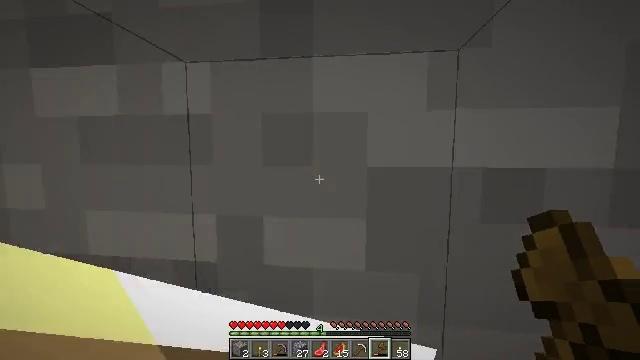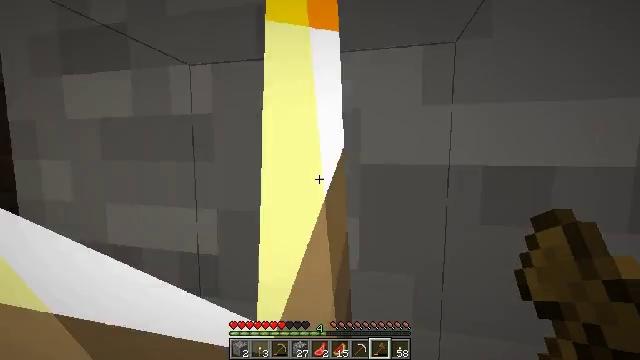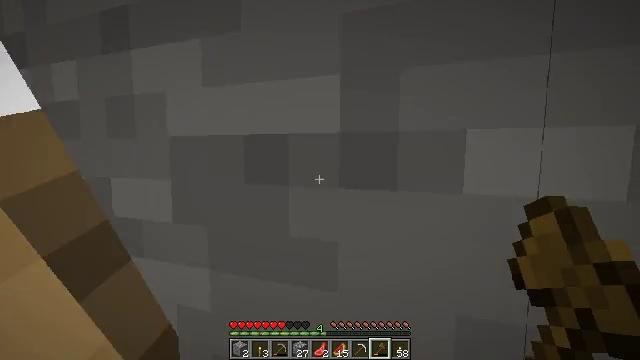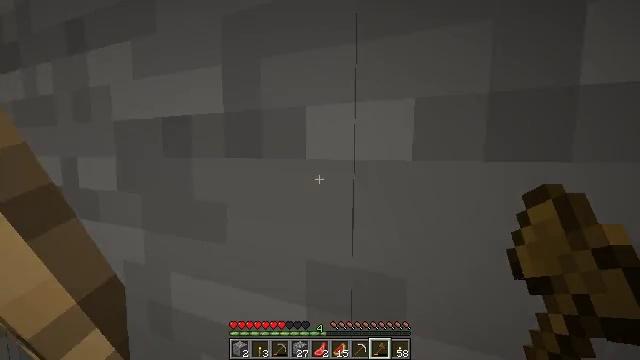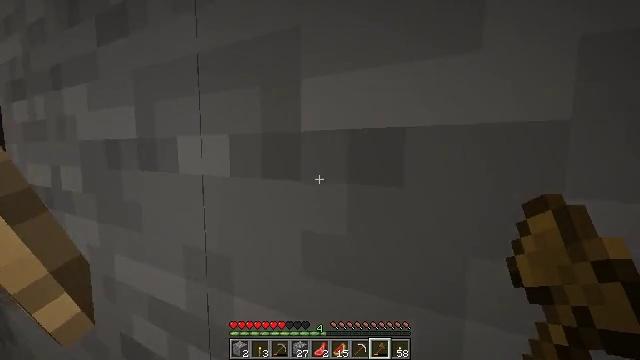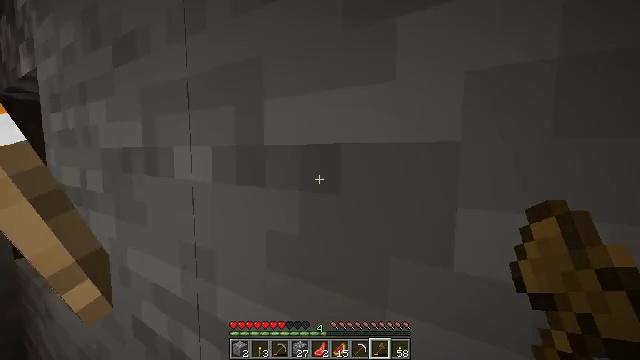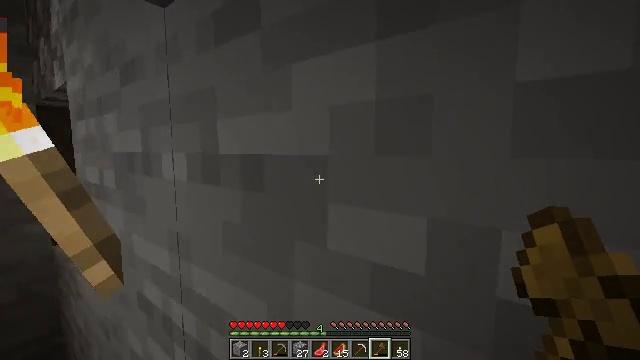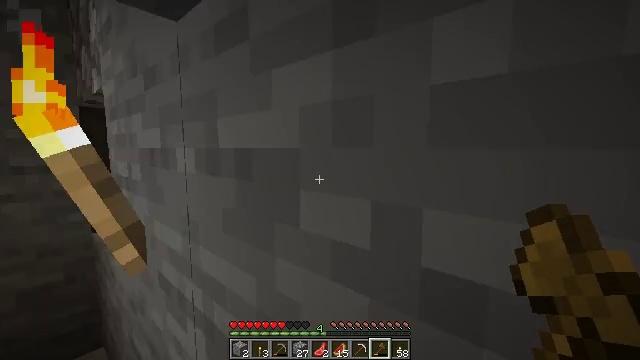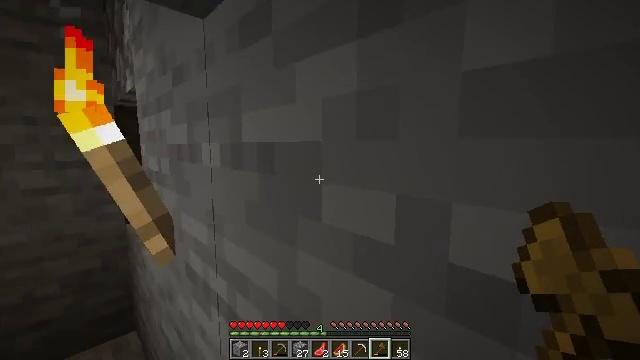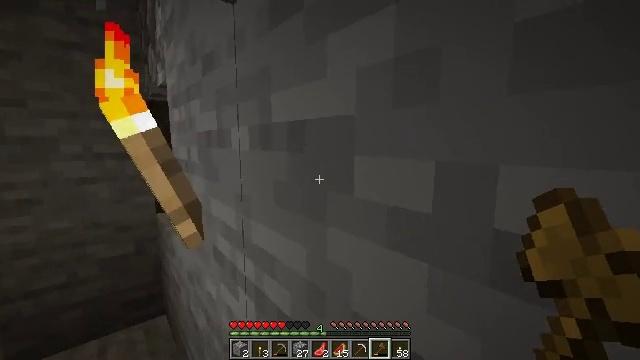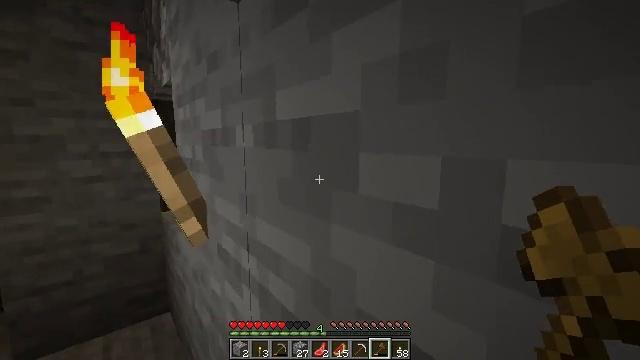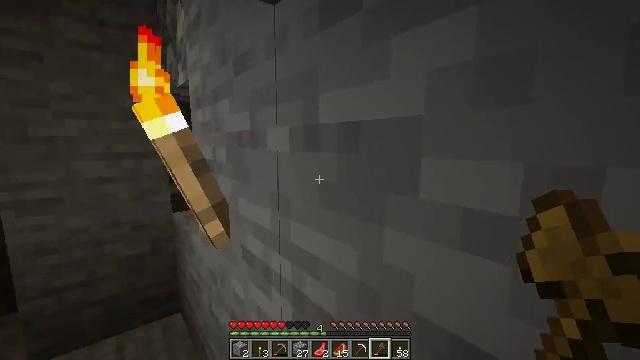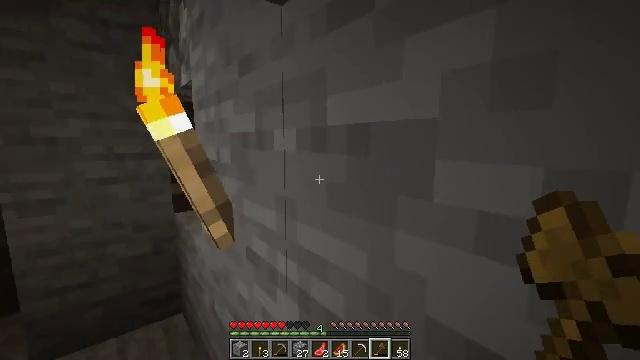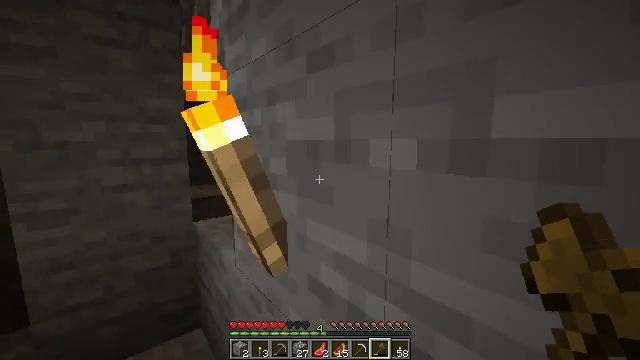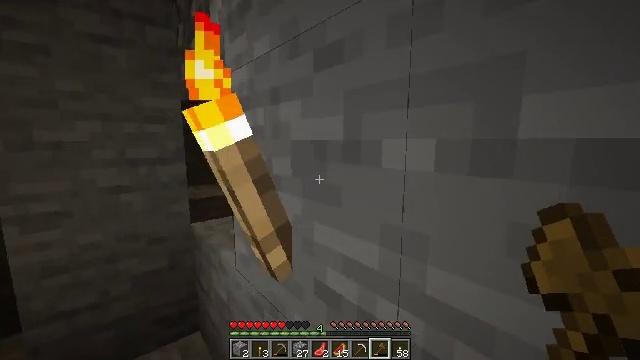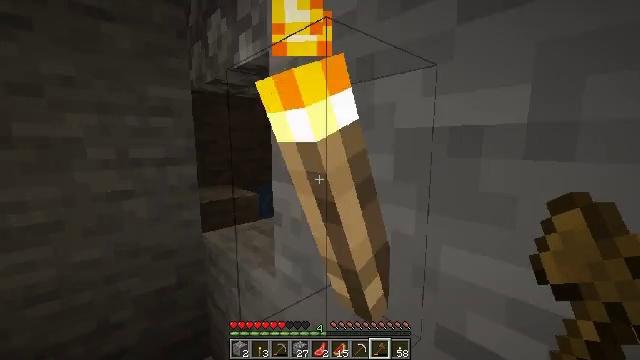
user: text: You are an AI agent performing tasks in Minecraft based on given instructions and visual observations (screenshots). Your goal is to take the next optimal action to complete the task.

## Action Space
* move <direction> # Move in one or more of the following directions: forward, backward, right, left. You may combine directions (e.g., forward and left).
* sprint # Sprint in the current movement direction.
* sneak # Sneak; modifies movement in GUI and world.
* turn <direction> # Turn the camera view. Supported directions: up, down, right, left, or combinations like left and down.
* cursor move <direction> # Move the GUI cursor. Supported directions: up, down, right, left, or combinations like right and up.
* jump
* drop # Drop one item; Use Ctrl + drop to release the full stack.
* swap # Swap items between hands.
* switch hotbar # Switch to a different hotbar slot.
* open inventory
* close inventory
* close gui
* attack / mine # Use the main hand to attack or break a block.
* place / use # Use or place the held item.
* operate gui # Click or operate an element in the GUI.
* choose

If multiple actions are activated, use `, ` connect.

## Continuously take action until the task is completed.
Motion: motion action
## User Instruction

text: Hunt the skeleton.
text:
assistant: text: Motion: move right, turn left
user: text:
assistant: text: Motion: move right, turn left
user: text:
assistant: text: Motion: move right, turn left
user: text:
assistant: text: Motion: move right, turn left
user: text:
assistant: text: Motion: move right, turn left
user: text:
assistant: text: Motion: move right, turn left
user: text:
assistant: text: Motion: move right, turn left
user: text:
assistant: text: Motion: turn left
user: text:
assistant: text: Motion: turn left
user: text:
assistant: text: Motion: no_op
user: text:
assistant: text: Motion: move left
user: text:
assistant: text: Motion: move forward and move left
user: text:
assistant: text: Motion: move forward and move left
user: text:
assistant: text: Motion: move forward and move left
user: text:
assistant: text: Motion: move forward and move left, turn right
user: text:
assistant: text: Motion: move forward and move left, turn right
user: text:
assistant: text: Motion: move forward and move left, turn right
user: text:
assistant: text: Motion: move forward and move left, turn right
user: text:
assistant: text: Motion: move forward and move left, turn right
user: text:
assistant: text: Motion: move forward, turn right
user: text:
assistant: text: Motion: move forward, turn right
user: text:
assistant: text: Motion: turn right
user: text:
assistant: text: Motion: turn right
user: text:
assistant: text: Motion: turn right
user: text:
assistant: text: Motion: turn right
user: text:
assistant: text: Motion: turn right
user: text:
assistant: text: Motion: turn right, attack / mine
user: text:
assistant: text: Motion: turn right, attack / mine
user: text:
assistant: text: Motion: turn right, attack / mine
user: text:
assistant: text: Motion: turn right, attack / mine